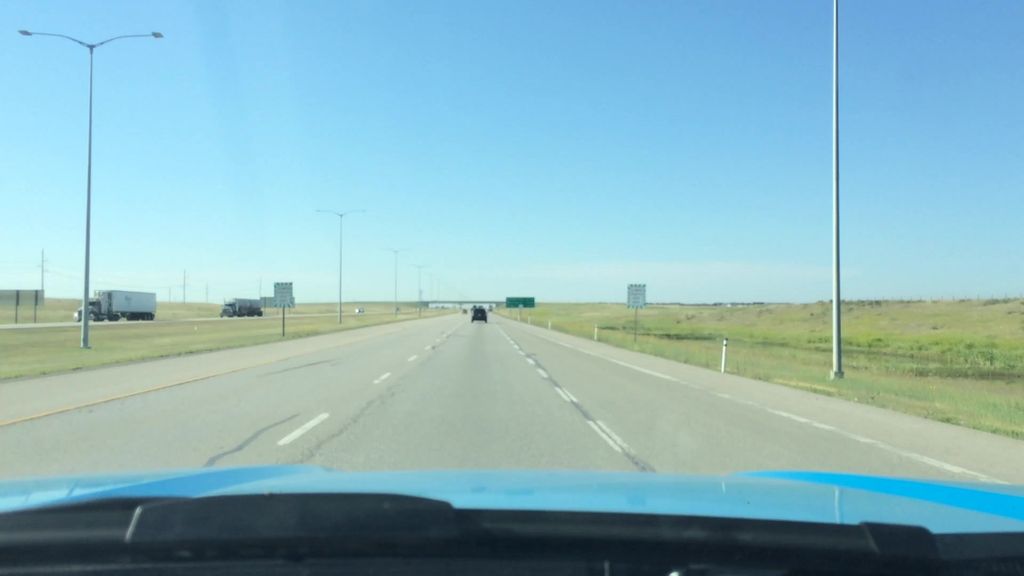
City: calgary